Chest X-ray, AP view. Patient: 27 years old, sex M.
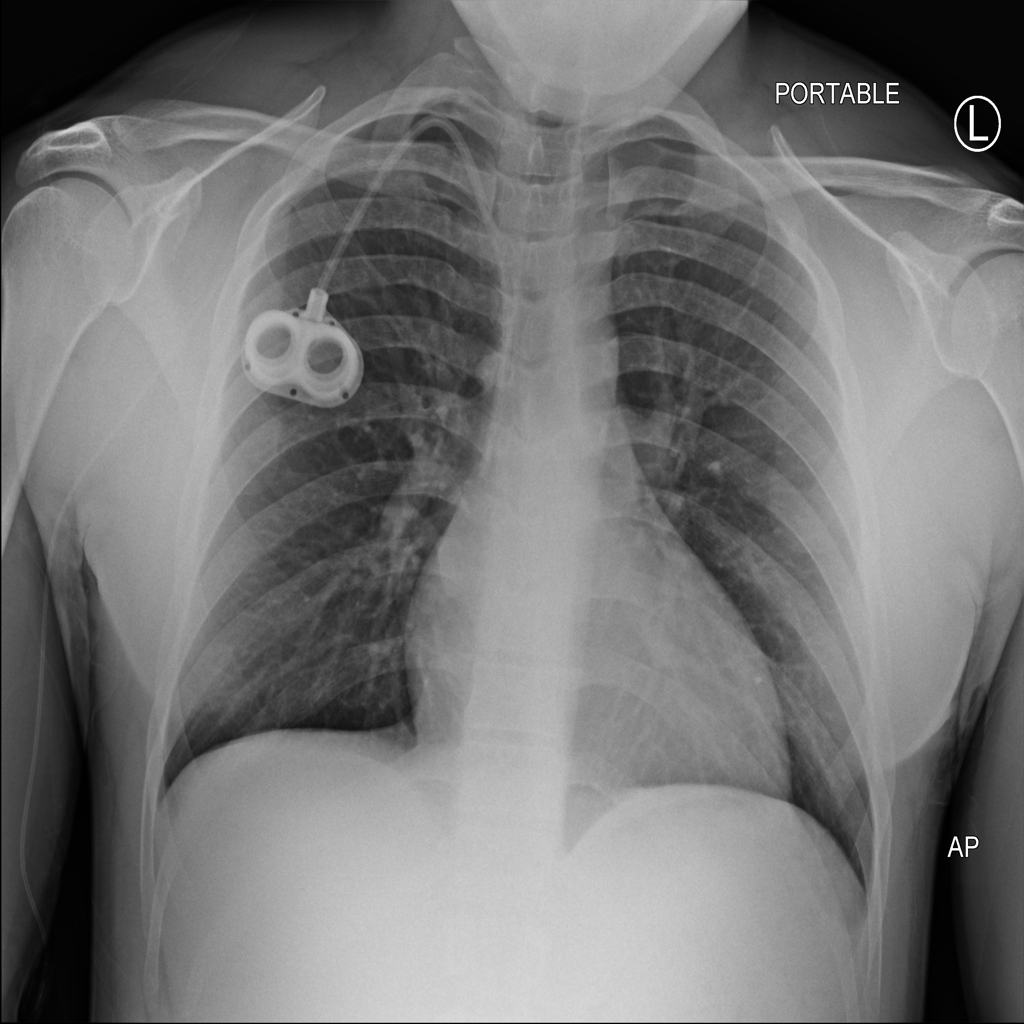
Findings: No Finding